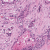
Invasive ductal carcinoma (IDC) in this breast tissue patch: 1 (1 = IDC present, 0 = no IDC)